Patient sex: M
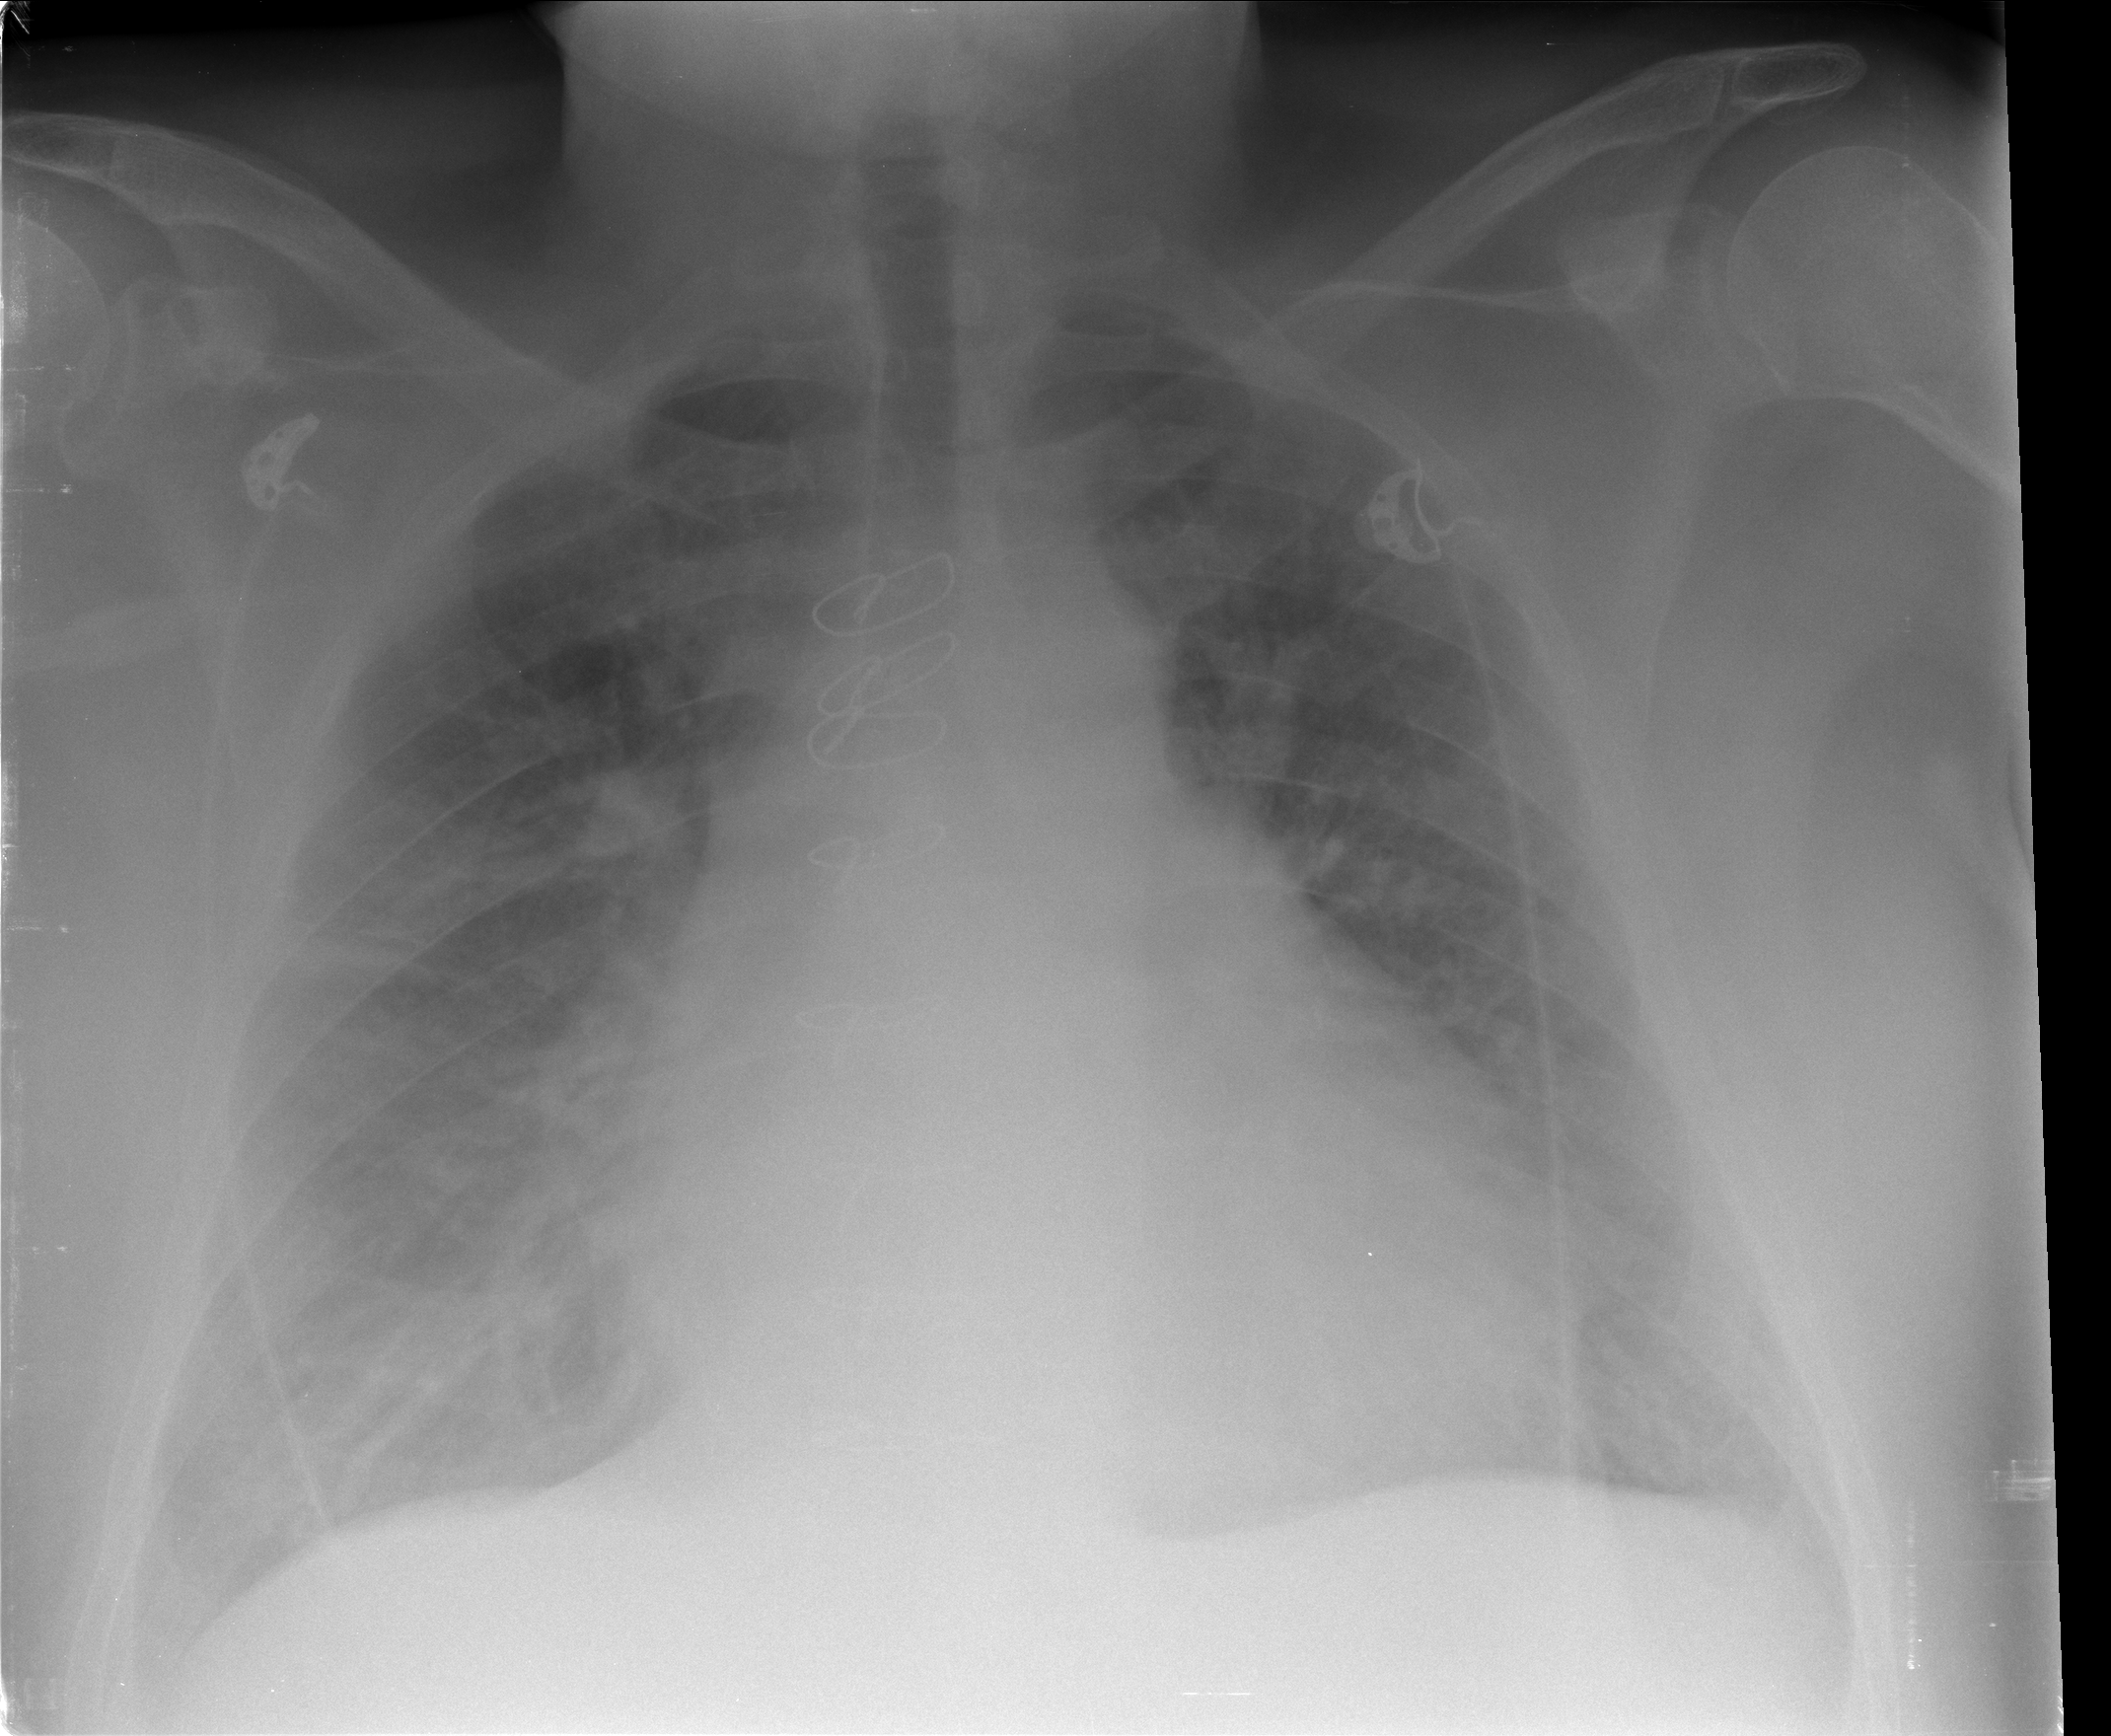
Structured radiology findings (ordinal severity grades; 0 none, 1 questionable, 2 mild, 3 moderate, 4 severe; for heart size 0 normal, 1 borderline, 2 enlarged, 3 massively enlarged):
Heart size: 2
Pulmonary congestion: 3
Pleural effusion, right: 1
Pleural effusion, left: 1
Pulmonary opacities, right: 2
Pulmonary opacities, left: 2
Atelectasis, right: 2
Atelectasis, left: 2